Question: I would like to update all of my 'datetime' columns to a new string column that extracts the 'date' portion only (which refers to 'datetime' column type). I did some research, the format of the datestr should be:
'''
CONVERT(VARCHAR(10), @dt, 105) s2;
'''
Seems like my query is not working:
'''
UPDATE [dbo].[myTable]
SET [dbo].[myTable].datestr = (
SELECT [dbo].[myTable].dt
FROM [dbo].[myTable]
WHERE [dbo].[myTable].ID = [dbo].[myTable].ID
)
'''

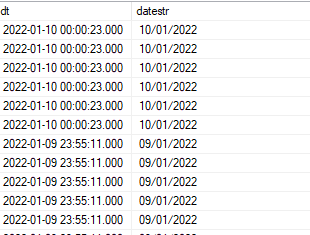
Answer: You're most likely getting an error similar to "sub query returned more than one row". The update query does not need a sub-query. It should be like so:
'''
UPDATE [dbo].[myTable]
SET datestr = CONVERT(VARCHAR(10), dt, 105);
'''
That being said, there is absolutely no need to store same information twice in a table. If you want your datetime in a specific format, format it on demand:
'''
SELECT CONVERT(VARCHAR(10), dt, 105) AS datestr
FROM [dbo].[myTable]
'''